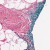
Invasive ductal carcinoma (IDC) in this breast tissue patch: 0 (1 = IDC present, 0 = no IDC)